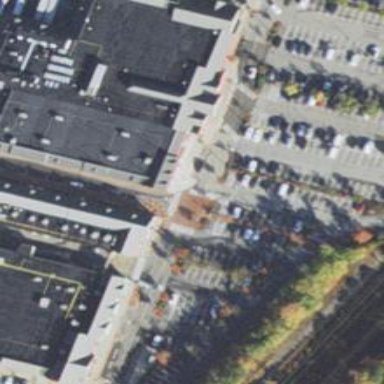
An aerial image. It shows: Parking space.